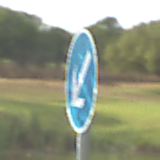
Verkehrszeichen: VorgeschriebeneVorbeifahrtLinks
Umgebung: Outdoor, Nature
Tageszeit: MorningAfternoon
Wetter: PartlyCloudy
Licht: Natural
Jahreszeit: NotSpecified
Kontrast: HighContrast